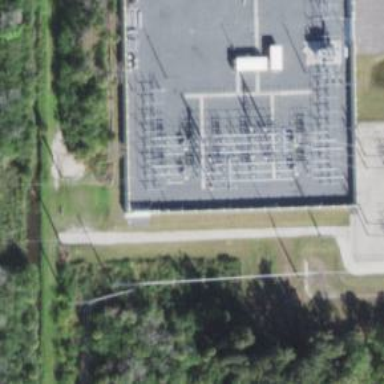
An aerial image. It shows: Switch for power supply.